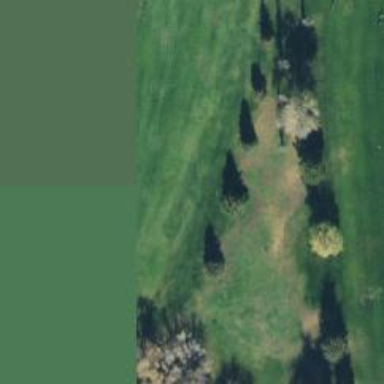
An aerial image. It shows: Grassy area designated as golf tee.